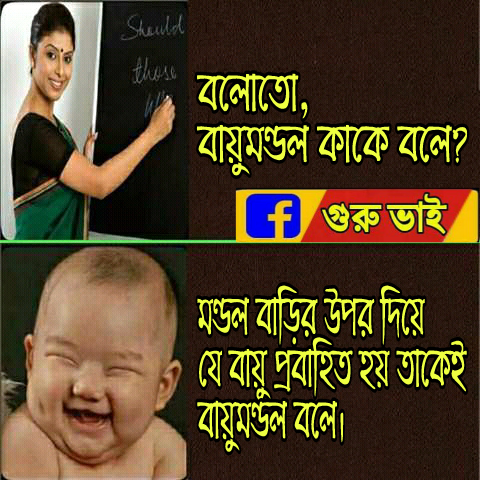
Text: বলোতো, বায়ুমণ্ডল কাকে বলে? মণ্ডল বাড়ির উপর দিয়ে যে বায়ু প্রবাহিত হয় তাকেই বায়ুমণ্ডল বলে।
Label: Non Hate